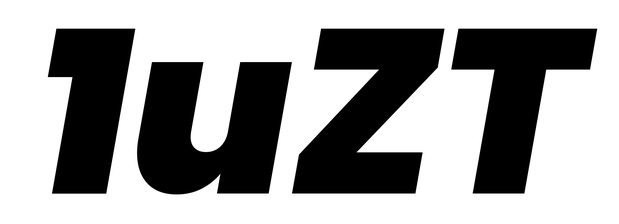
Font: Poppins-BlackItalic